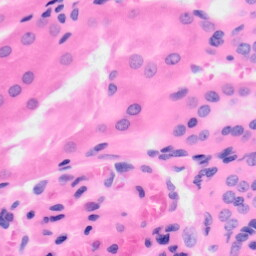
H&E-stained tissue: Kidney